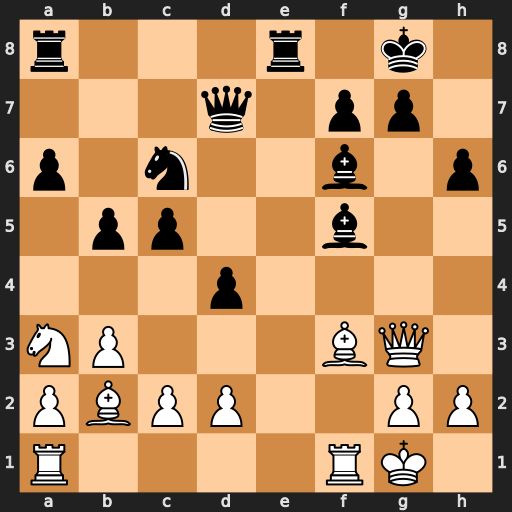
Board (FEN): r3r1k1/3q1pp1/p1n2b1p/1pp2b2/3p4/NP3BQ1/PBPP2PP/R4RK1
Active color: w
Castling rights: -
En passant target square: -
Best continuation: Bxc6 Qxc6 Rxf5